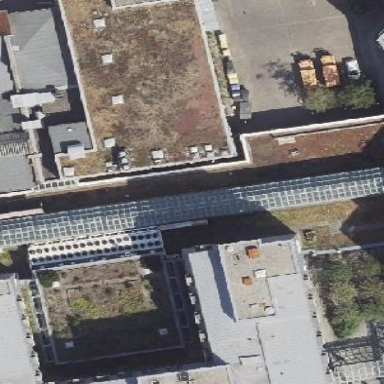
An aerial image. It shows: Building with glass round roof.